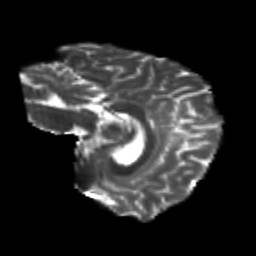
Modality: T2w
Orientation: sagittal
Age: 24
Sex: male
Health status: healthy
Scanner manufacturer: philips
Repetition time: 7.386 s
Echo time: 0.08599 s